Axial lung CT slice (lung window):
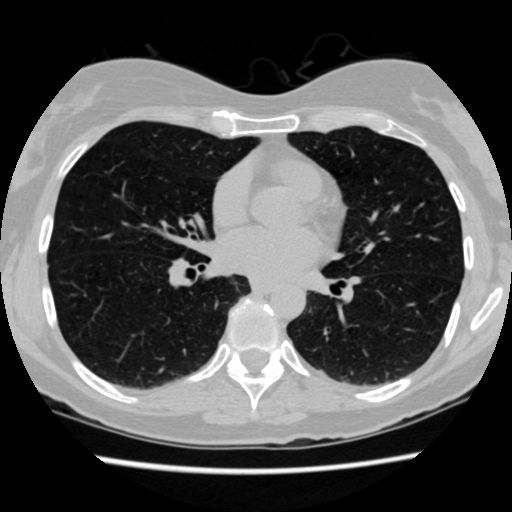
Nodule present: no